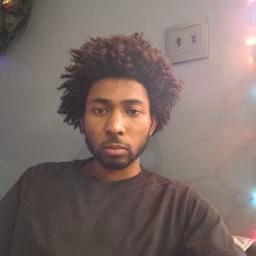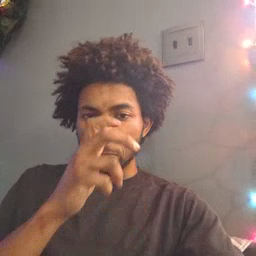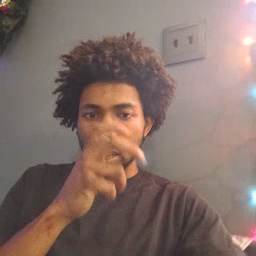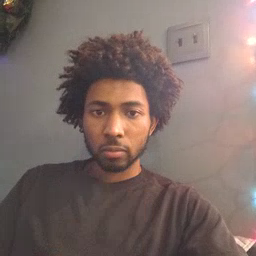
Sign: bug